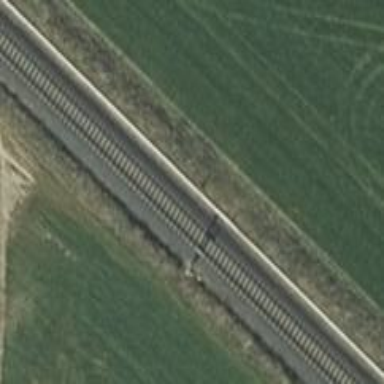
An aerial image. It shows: Signal light at railway crossing.